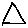
Label: triangle